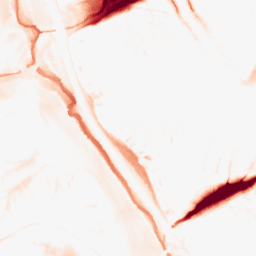
Category: morphological
Decomposition family: tophat
Decomposition parameters: size: 20
mode: black
Upsampling method: quadratic
Upsampling parameters: scale: 4
Upsampling scale: 4